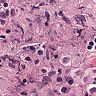
Metastatic tissue present: yes